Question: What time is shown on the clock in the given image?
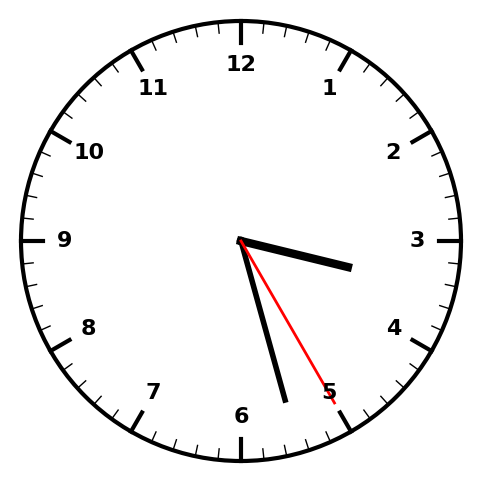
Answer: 03:27:25